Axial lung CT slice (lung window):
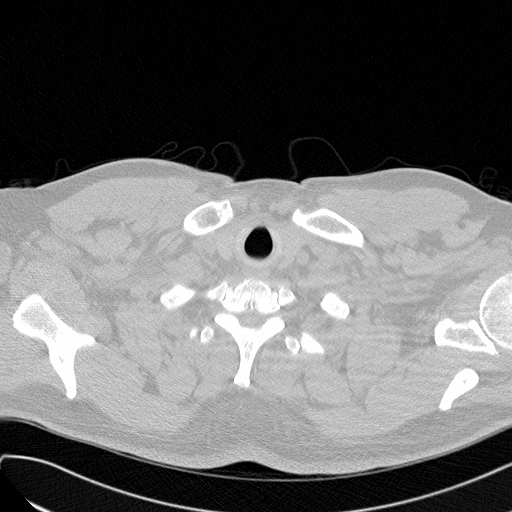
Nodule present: no